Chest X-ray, AP view. Patient: 70 years old, sex M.
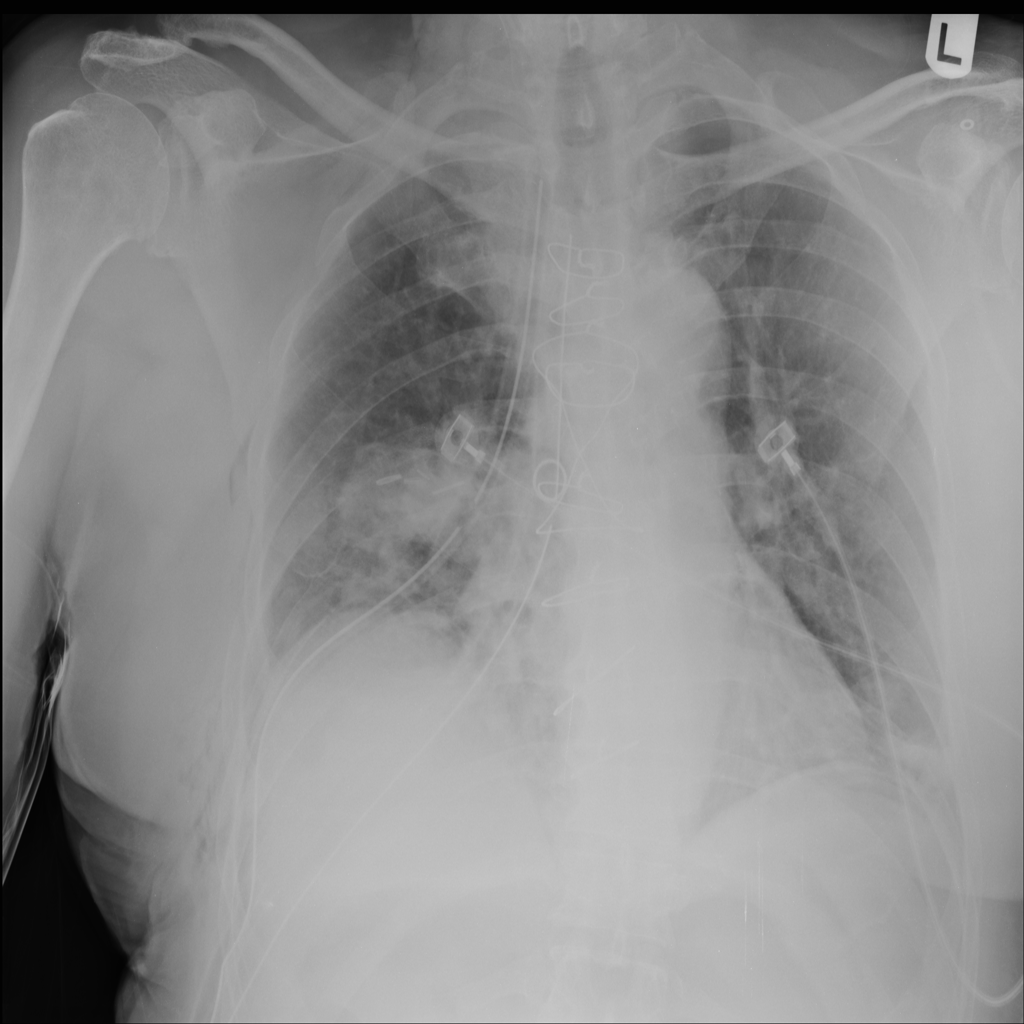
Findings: Atelectasis